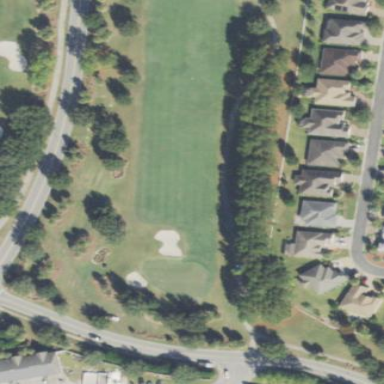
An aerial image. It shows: Golf course.